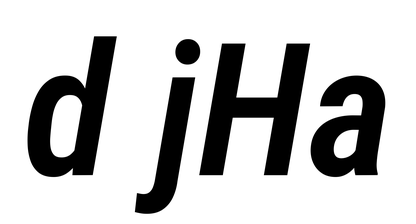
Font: Roboto-Italic_Condensed_SemiBold_Italic